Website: bh-photo
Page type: address-validator
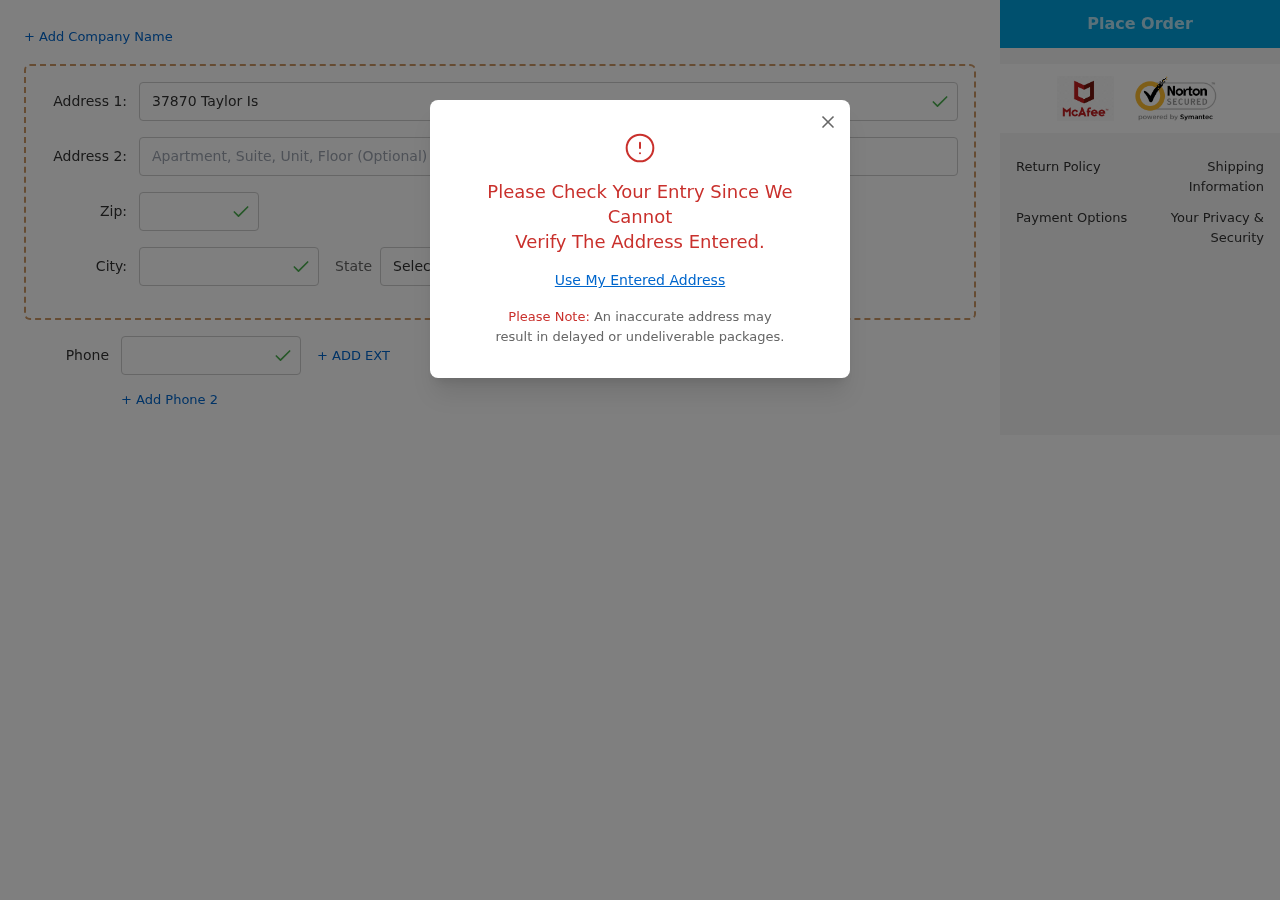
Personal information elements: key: PII_CITY
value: West Laura
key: PII_PHONE
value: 4867844854
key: PII_POSTCODE
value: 65082
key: PII_STATE_ABBR
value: WV
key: PII_STREET
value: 37870 Taylor Isle Apt. 654
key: PII_STREET2
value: Suite 430